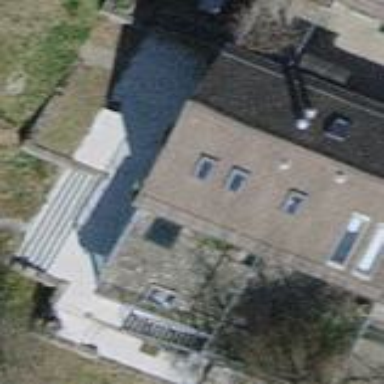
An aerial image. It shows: Gabled roofed house.